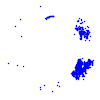
Particle: proton